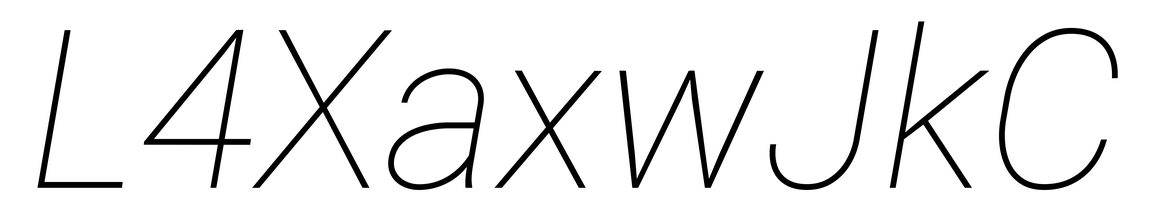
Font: Roboto-Italic_Thin_Italic